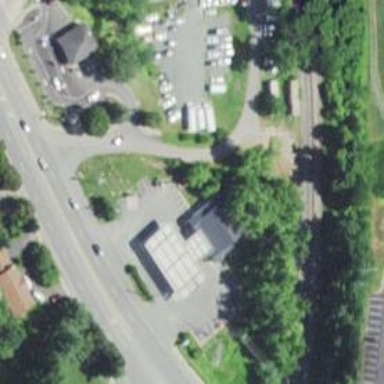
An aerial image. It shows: Convenience shop.